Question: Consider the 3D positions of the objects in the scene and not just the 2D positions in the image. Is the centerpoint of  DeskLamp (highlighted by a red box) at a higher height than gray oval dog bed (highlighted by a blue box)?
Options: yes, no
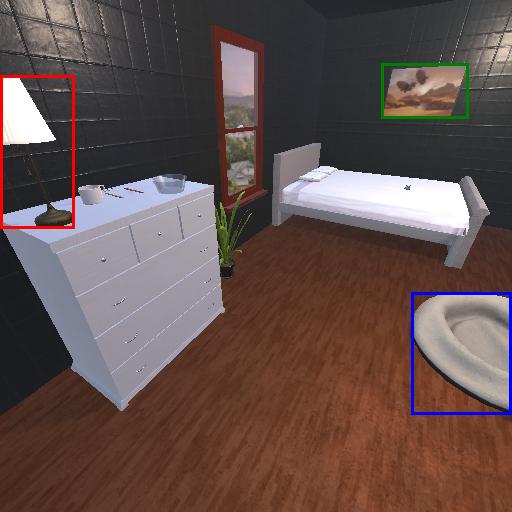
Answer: yes